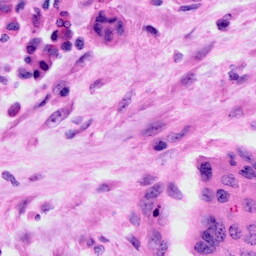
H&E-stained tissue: Cervix